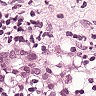
Metastatic tissue present: yes